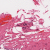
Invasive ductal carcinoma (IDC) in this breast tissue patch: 0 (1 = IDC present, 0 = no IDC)